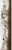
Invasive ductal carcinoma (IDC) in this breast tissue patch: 0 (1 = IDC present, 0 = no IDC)